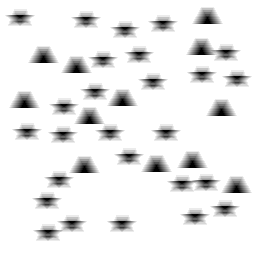
Squares: 0
Triangles: 12
Stars: 26
Total shapes: 38